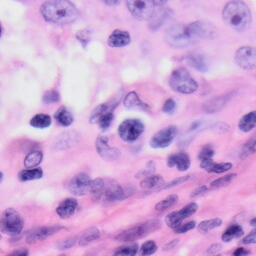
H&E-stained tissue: Skin